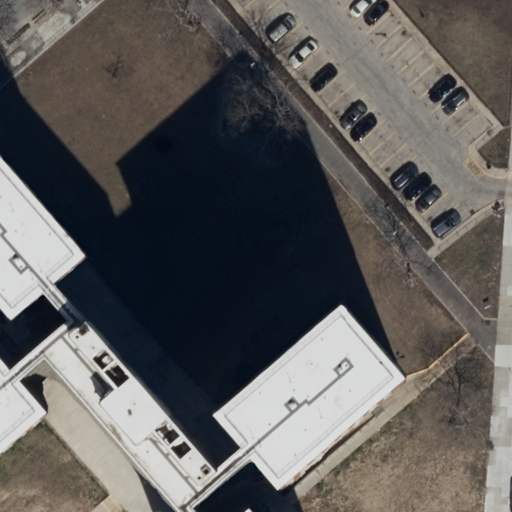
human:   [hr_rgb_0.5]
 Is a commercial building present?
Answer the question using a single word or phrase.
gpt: no

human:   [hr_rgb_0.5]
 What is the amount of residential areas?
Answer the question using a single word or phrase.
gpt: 1

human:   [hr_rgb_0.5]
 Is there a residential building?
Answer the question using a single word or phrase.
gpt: yes

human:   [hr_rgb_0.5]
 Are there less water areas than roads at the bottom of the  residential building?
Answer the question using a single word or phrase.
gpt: no

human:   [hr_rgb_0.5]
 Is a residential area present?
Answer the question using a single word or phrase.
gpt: yes

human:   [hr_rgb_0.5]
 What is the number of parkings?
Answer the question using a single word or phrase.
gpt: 1

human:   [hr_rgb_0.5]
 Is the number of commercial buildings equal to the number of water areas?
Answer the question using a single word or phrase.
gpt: yes

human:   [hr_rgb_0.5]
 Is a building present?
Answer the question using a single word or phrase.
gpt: yes

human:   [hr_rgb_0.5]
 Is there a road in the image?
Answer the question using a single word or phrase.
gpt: yes

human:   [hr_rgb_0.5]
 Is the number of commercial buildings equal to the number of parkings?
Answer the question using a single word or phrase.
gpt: no

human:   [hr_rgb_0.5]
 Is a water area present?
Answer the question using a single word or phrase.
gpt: no

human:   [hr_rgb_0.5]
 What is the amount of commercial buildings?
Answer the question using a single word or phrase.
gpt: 0

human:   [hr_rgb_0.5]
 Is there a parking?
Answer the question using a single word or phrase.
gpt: yes

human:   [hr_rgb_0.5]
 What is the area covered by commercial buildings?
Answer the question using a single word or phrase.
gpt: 0m2

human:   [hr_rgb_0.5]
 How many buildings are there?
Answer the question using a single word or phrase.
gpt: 1

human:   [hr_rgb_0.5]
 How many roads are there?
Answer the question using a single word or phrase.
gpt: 3

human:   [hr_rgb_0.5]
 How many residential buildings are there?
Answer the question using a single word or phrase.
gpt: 1

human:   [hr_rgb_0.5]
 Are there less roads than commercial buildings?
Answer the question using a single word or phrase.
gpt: no

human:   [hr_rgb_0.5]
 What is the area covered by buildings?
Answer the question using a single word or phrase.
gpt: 1561m2

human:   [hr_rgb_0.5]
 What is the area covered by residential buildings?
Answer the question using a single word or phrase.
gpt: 1561m2

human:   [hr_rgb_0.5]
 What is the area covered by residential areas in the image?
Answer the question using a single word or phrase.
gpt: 477m2

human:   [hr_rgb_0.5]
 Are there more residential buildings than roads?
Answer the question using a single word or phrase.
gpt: no

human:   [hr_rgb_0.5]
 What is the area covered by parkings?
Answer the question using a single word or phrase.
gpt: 1464m2

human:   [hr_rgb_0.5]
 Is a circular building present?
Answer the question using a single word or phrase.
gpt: no

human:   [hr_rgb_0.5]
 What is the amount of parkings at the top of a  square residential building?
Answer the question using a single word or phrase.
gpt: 0

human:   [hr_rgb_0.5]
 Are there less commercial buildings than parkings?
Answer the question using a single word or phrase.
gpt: yes

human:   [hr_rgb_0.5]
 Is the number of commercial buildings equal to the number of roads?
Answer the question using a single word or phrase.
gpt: no

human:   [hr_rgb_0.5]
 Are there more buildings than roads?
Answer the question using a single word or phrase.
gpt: no

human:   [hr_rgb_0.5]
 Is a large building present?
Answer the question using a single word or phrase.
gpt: yes

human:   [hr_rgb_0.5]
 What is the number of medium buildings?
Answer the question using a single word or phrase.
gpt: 0

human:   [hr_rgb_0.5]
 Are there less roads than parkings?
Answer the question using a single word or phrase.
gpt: no

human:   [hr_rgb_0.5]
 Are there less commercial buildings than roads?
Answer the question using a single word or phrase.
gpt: yes

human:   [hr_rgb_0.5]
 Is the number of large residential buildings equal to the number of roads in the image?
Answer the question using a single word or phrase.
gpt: no

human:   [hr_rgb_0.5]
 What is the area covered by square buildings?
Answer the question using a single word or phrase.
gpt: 0m2

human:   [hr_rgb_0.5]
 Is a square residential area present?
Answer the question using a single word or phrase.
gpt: no

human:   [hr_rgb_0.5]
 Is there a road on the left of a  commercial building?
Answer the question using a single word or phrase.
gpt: no

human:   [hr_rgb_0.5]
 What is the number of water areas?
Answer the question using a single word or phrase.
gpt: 0

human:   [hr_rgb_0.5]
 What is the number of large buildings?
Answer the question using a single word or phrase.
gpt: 1

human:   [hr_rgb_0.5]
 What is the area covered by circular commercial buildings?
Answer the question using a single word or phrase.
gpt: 0m2

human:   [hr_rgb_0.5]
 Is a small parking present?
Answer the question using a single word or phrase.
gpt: no

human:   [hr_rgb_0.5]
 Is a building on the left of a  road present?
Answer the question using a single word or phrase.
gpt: yes

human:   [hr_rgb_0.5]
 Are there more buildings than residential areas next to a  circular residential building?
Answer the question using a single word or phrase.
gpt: yes

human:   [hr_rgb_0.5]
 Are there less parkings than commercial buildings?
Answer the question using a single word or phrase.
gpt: no

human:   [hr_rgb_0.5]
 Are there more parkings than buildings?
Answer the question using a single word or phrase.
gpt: no

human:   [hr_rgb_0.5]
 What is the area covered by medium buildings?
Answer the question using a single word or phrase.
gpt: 0m2

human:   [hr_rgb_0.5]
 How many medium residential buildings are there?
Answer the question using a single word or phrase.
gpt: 0

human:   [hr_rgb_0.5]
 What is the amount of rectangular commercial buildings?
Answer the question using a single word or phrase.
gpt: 0

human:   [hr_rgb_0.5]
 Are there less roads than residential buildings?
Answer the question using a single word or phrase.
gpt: no

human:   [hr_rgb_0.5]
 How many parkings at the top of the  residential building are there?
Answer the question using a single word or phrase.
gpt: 1

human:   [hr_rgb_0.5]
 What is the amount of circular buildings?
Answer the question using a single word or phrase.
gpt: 0

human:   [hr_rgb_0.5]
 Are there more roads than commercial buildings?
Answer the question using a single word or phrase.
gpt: yes

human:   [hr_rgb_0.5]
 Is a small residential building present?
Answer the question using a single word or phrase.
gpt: no

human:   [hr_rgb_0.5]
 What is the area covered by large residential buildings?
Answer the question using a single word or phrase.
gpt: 1561m2

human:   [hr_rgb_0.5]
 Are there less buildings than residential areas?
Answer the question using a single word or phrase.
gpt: no

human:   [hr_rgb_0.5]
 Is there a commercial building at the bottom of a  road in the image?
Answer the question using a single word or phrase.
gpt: no

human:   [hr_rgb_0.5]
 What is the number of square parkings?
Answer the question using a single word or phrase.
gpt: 0

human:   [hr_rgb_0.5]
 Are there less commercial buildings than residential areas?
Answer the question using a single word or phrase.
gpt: yes

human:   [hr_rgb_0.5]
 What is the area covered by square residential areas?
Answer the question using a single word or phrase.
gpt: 0m2

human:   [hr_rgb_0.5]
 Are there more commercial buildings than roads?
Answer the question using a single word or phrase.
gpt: no

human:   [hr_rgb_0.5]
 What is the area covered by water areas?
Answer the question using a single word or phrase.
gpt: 0m2

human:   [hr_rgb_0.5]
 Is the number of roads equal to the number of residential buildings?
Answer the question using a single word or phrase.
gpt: no

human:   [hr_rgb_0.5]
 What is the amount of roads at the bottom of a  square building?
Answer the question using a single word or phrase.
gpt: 0

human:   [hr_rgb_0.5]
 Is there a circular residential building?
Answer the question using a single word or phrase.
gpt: no

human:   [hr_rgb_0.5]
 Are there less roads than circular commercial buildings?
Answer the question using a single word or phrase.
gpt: no